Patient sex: M
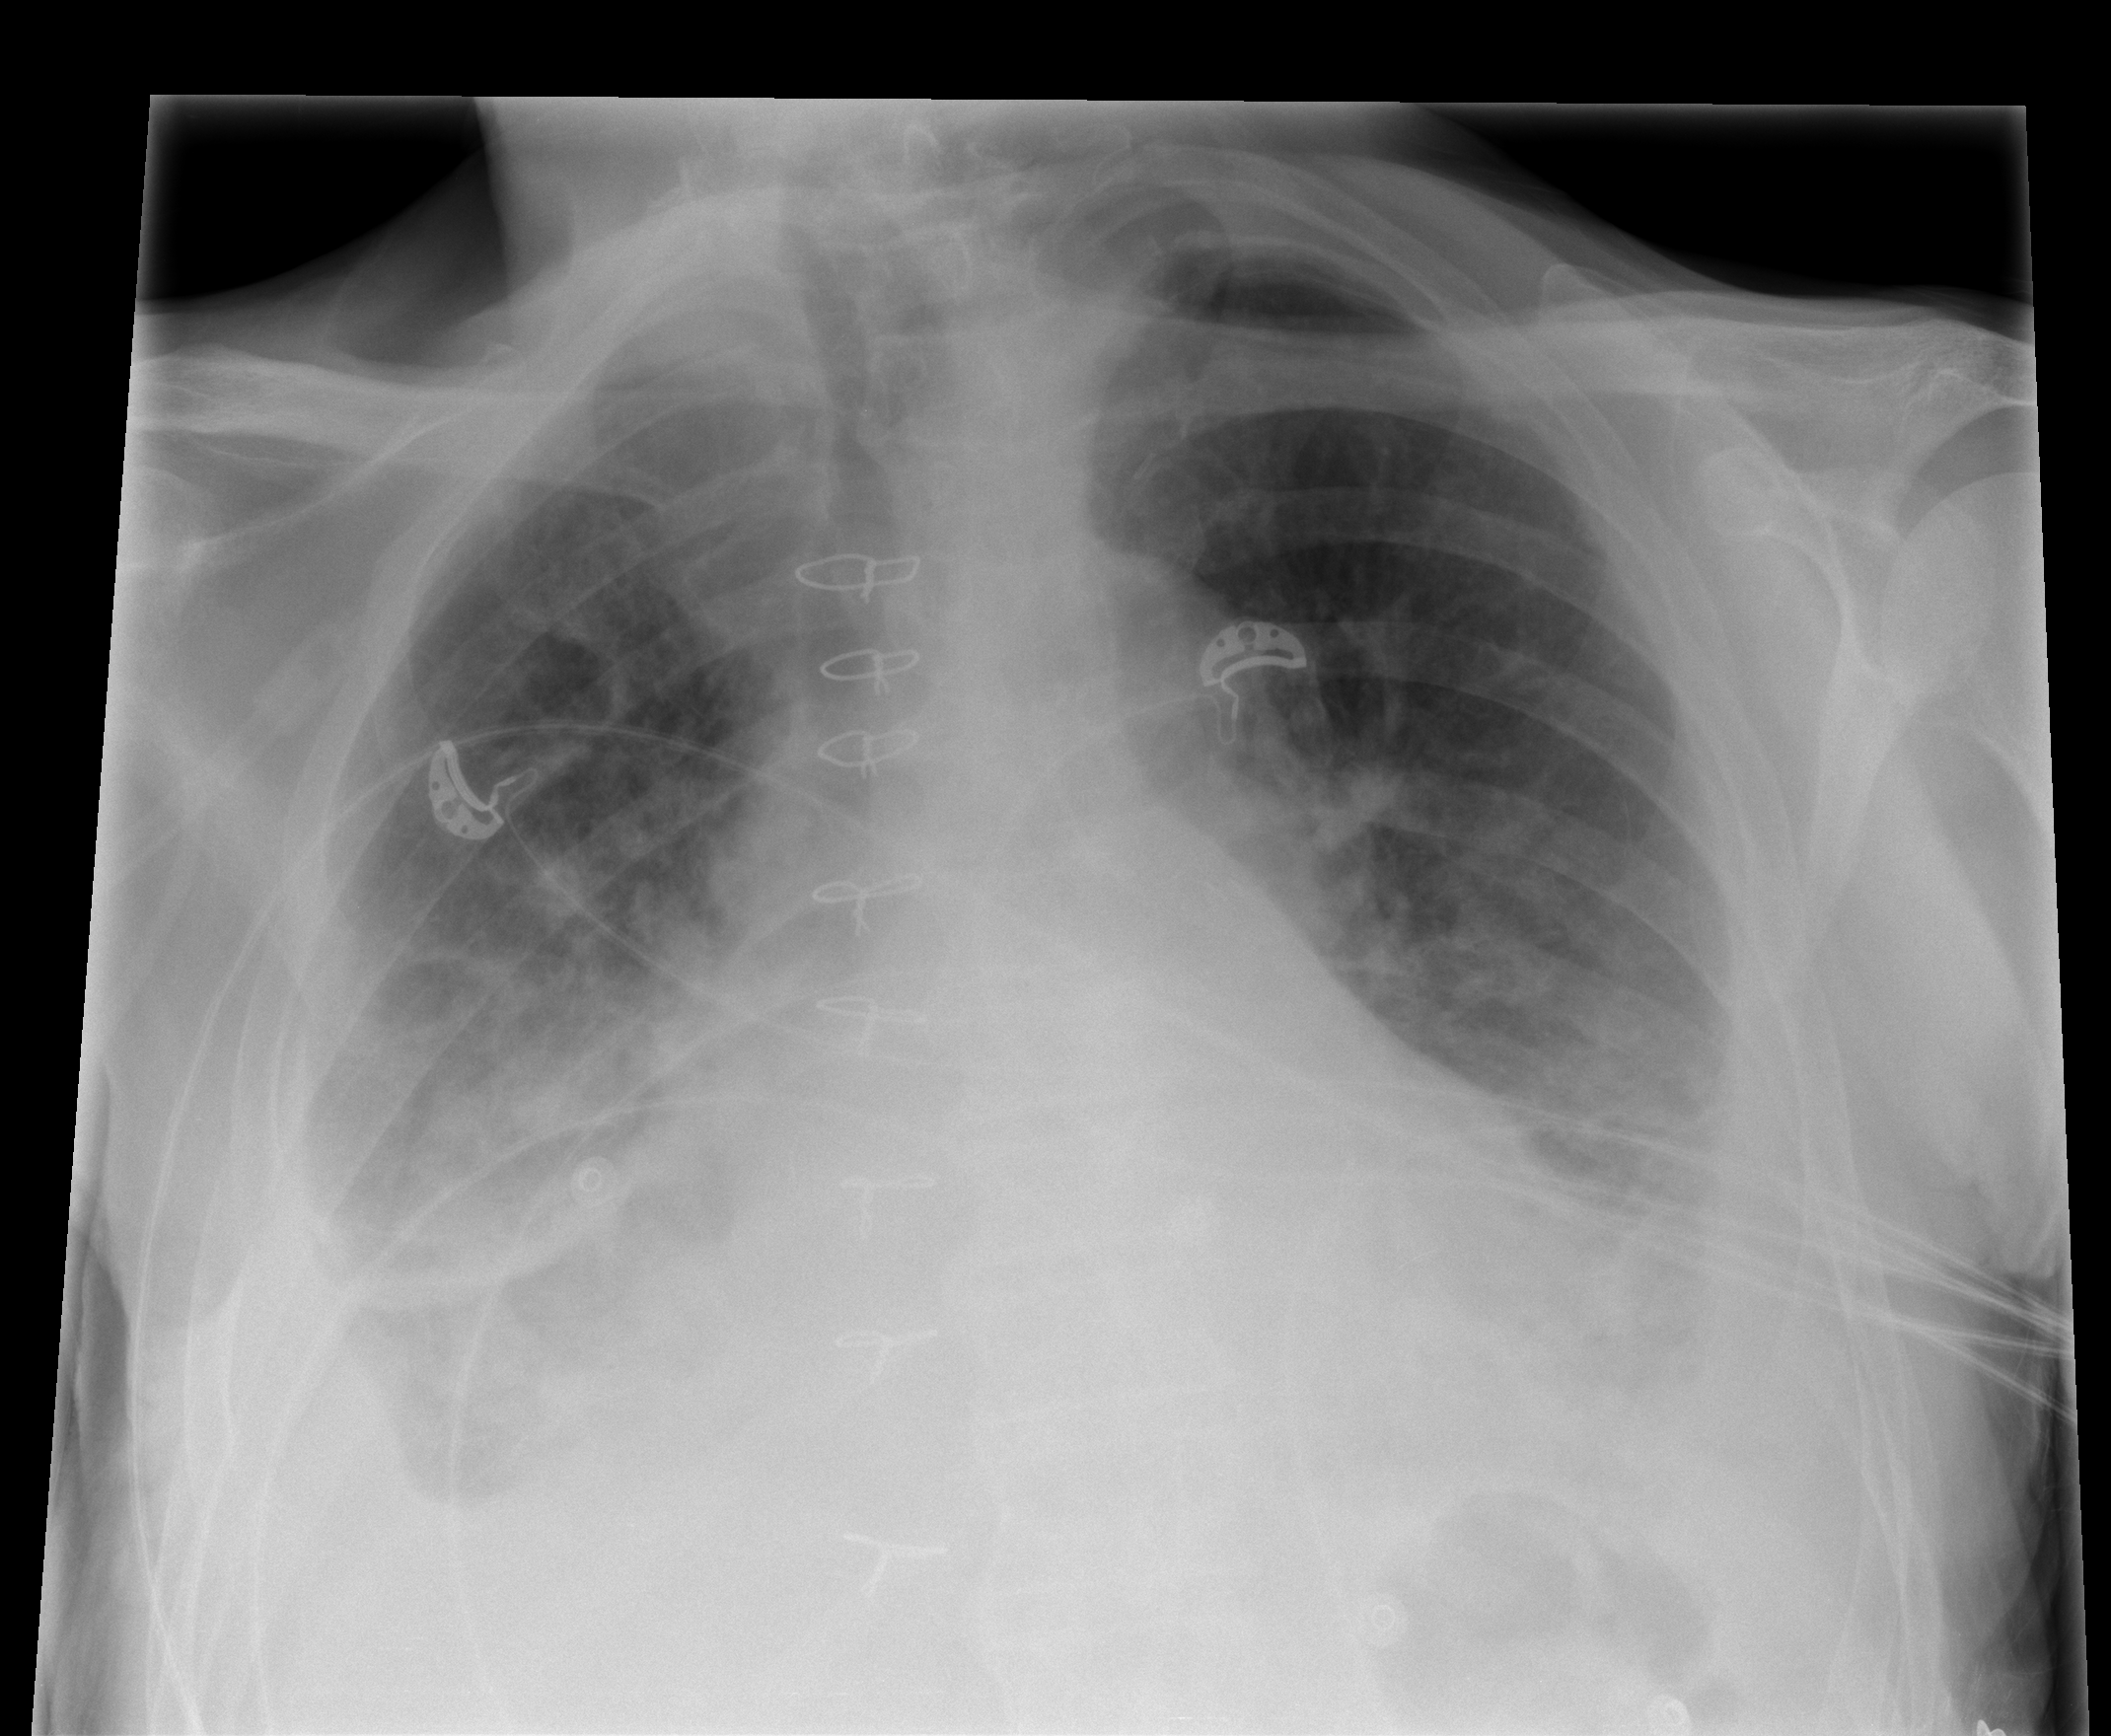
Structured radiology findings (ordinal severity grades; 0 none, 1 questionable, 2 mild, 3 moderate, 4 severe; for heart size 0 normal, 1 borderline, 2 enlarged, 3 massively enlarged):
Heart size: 2
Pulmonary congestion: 2
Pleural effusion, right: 3
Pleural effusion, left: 2
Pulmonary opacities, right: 3
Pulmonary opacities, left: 0
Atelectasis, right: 3
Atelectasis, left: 3